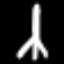
Label: The Eiffel Tower